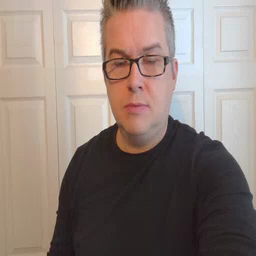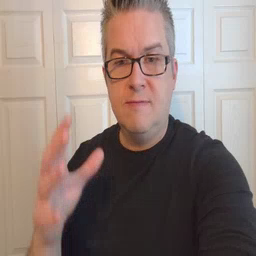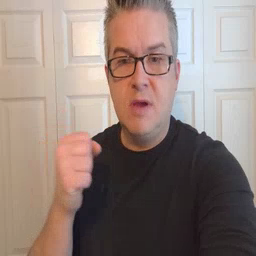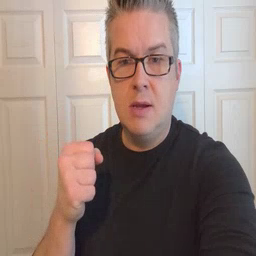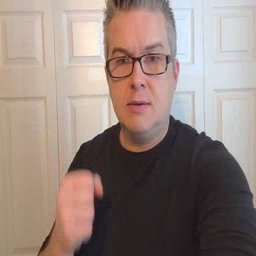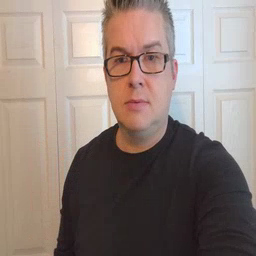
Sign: fast